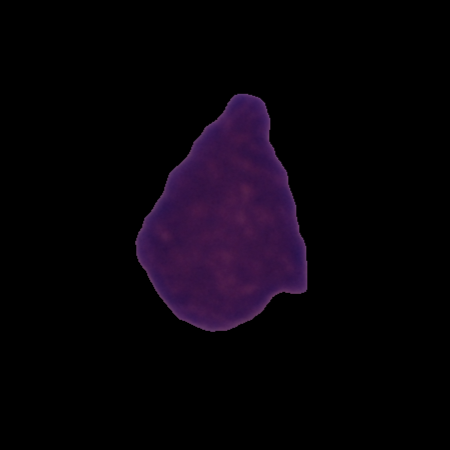
Label: cancer